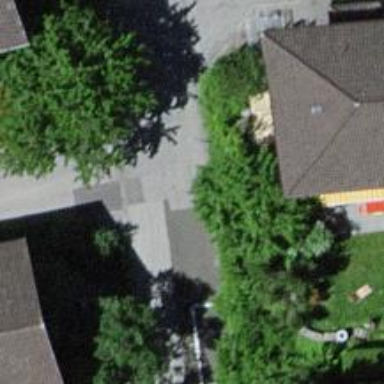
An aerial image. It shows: Smooth asphalt road in residential area.